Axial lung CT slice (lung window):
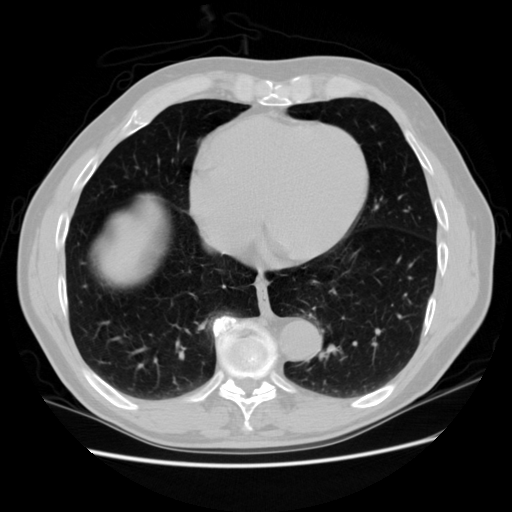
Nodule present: no